Interaction volume radius: 5 \u00c5
Interaction volume height: 40 \u00c5
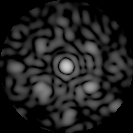
Disorder parameter: 0.5862